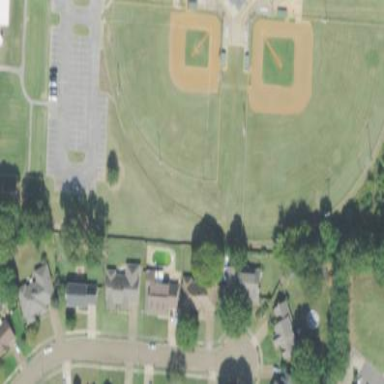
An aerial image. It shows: Baseball pitch for leisure land.